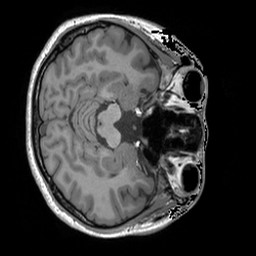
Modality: T1w
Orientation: axial
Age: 28
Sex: female
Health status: healthy
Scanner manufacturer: siemens
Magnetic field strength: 3 T
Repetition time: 1.9 s
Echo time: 0.00252 s